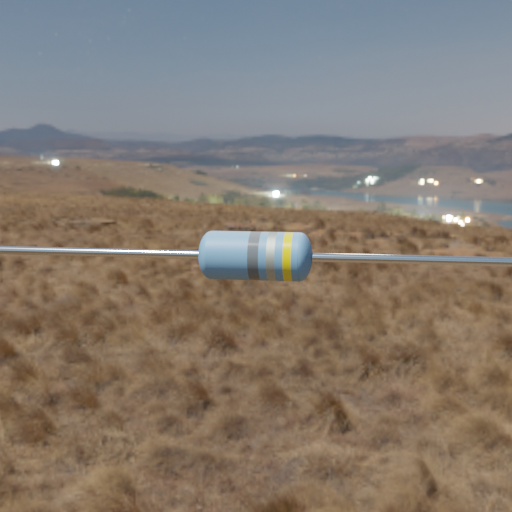
Resistor colour bands (in order): gray, silver, yellow